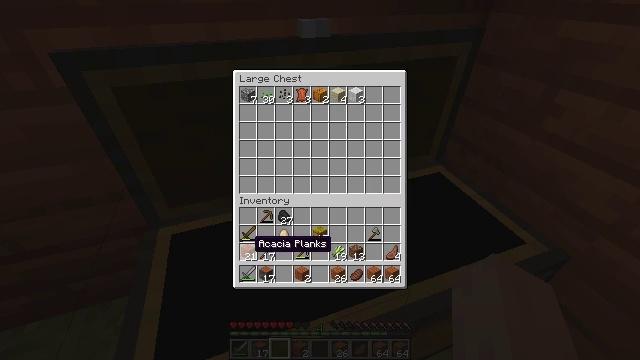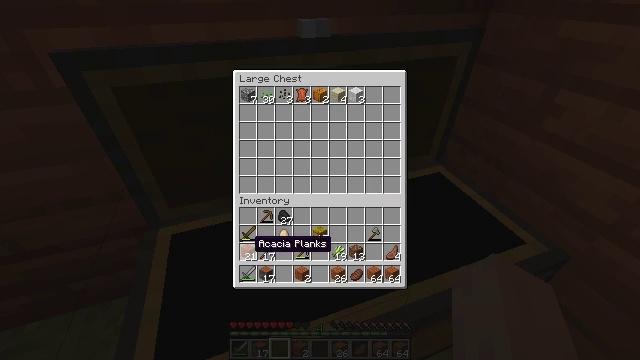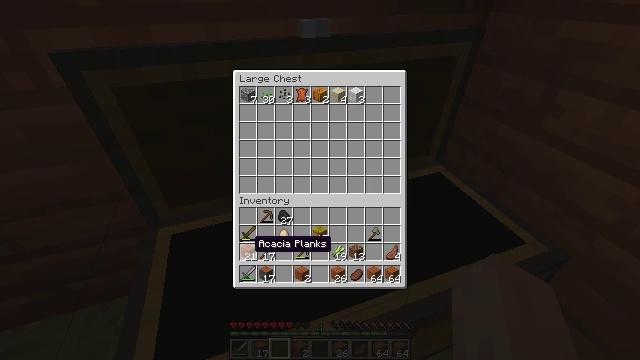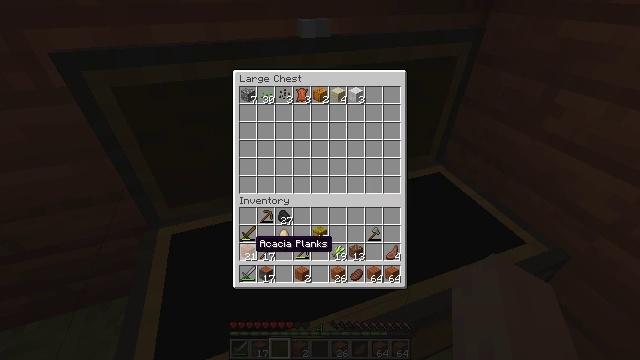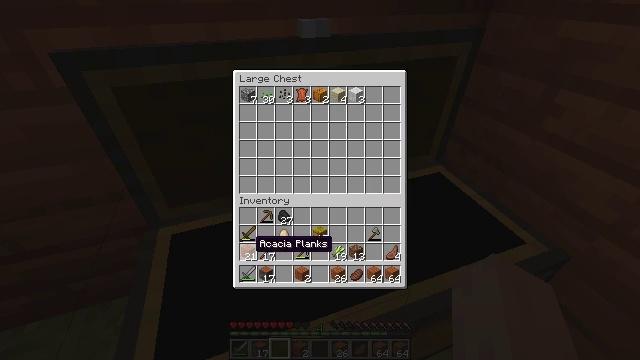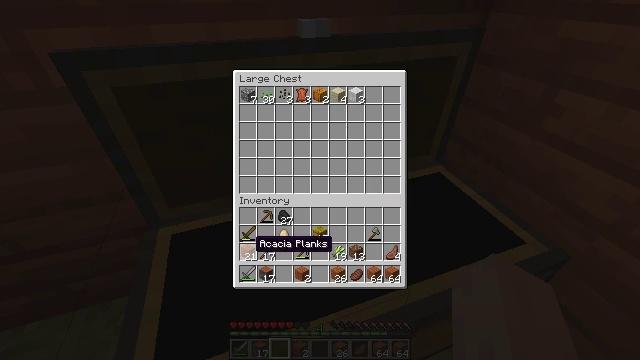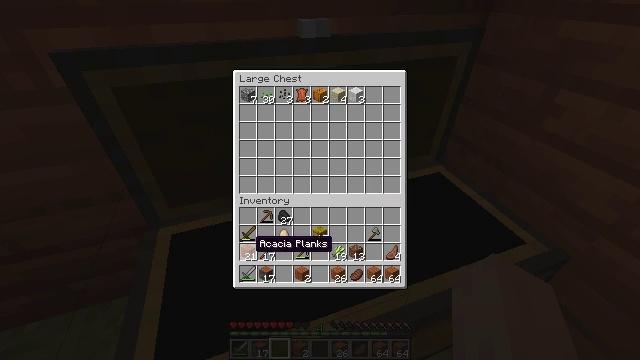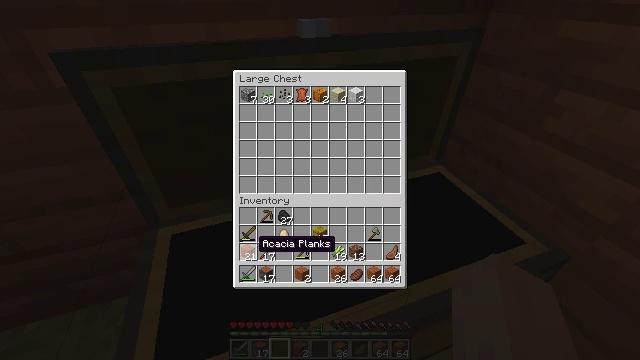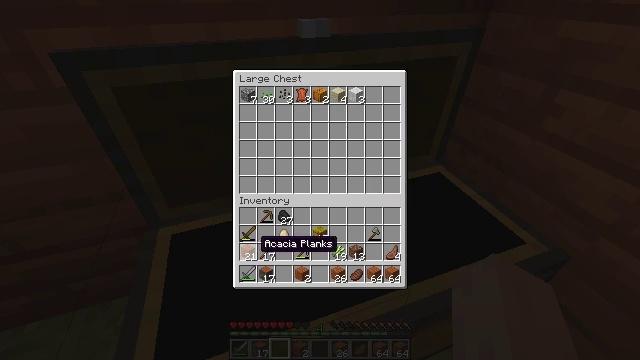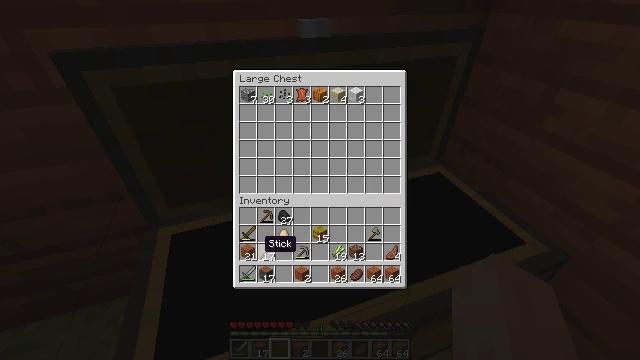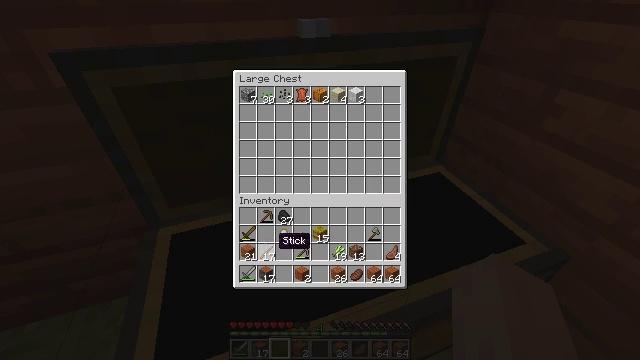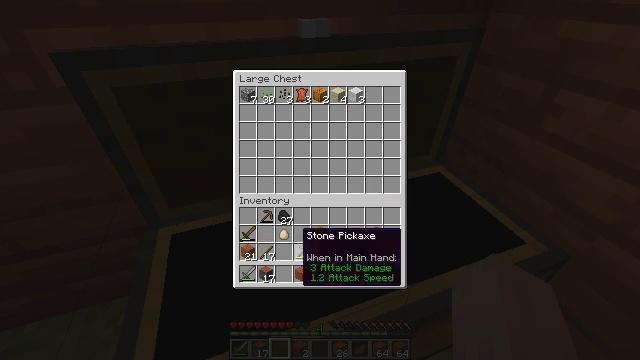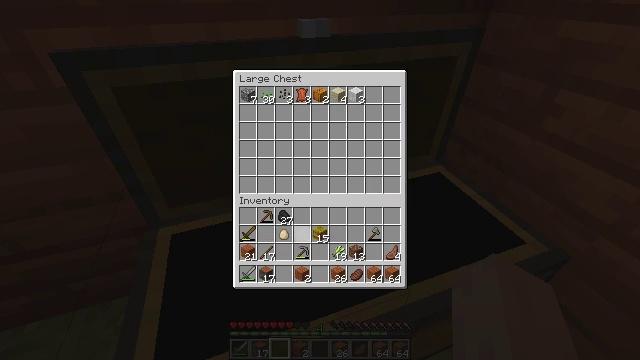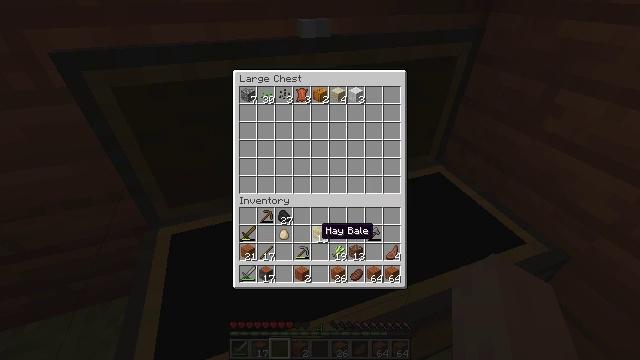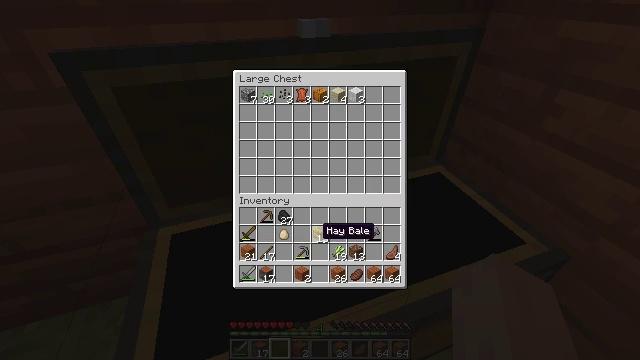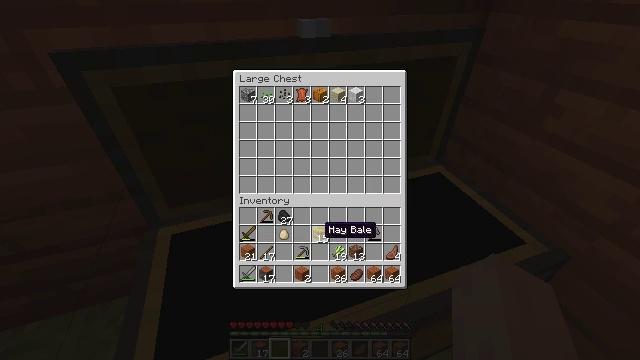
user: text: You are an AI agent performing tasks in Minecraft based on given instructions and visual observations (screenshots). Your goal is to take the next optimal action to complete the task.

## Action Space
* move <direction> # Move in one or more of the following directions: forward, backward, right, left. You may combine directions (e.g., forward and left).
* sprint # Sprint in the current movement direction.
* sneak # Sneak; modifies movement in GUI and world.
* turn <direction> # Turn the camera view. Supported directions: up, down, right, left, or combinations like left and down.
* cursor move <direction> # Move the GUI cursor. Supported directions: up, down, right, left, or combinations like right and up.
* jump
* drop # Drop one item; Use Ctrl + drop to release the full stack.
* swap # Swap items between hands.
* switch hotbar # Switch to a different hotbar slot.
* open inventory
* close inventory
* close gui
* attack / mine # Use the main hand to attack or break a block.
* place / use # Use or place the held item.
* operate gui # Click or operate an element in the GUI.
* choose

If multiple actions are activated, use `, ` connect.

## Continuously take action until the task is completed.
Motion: motion action
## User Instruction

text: Open the inventory and craft an acacia door with acacia planks.
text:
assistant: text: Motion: no_op
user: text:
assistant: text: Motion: no_op
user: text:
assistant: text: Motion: no_op
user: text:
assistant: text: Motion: no_op
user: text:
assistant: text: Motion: no_op
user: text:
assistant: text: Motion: no_op
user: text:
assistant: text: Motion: no_op
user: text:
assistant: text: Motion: no_op
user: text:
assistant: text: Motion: no_op
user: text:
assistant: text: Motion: cursor move right
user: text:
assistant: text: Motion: cursor move right
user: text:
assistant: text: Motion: cursor move right
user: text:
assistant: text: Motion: no_op
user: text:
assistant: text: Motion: no_op
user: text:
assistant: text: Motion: no_op
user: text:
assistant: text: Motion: no_op
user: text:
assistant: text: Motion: no_op
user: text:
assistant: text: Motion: no_op
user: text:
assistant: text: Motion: no_op
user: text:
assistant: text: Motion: no_op
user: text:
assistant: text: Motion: no_op
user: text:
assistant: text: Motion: no_op
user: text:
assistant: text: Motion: no_op
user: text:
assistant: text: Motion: no_op
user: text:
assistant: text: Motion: no_op
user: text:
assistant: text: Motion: no_op
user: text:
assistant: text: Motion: no_op
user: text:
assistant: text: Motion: no_op
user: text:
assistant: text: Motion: no_op
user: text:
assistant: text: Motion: no_op